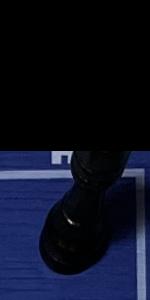
Label: Rook_Black